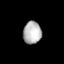
Tissue: lung
Cell type: Endothelial cells
Senescence score: 0.5577
Nuclear area (px): 399
Mean DAPI intensity: 181.724